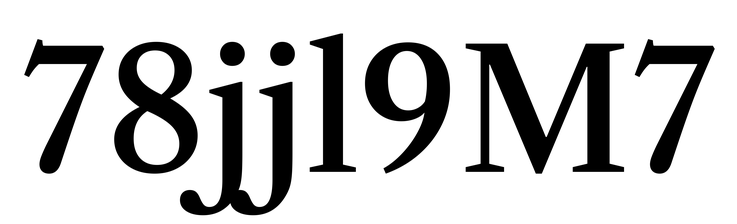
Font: LibreCaslonText_Medium